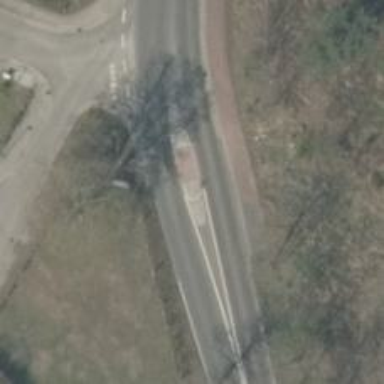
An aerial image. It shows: Uncontrolled road crossing with central island and markings.